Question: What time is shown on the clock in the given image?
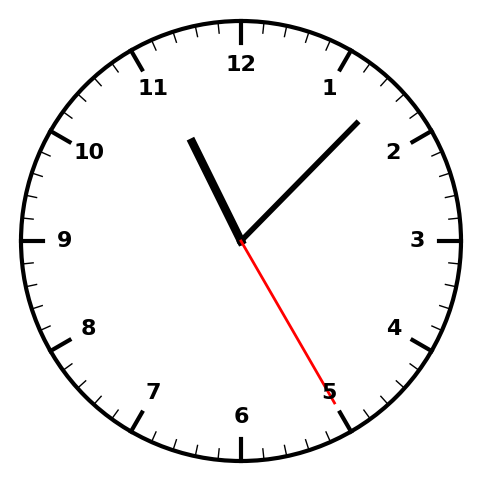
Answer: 11:07:25